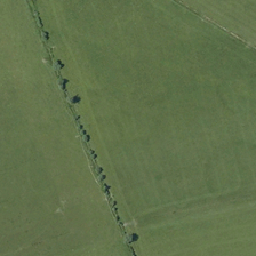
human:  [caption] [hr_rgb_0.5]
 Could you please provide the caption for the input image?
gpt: There is a green meadow on a green pasture.

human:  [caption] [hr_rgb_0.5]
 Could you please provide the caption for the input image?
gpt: the meadow is green and yellow,clean and smooth .

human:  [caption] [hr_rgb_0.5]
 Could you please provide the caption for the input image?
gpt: Many of the patterns are on the grass.

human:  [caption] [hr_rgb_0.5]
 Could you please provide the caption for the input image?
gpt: There is a row of green trees on a green grass.

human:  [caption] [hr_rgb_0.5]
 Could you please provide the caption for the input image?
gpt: There are a lot of streamlined patterns on the grass.